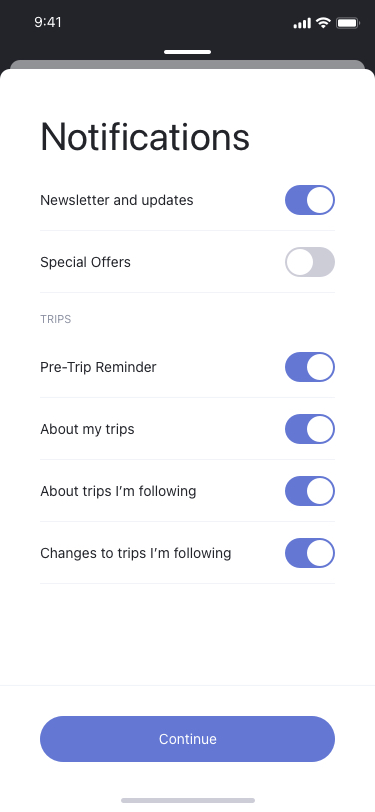
Text in this UI design:
TRIPS
Notifications